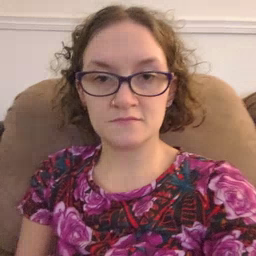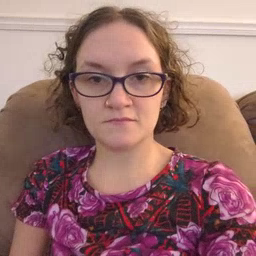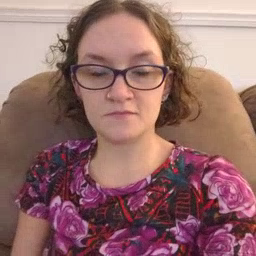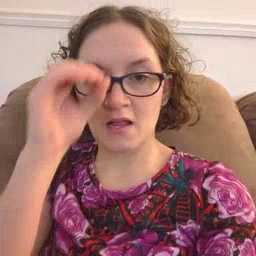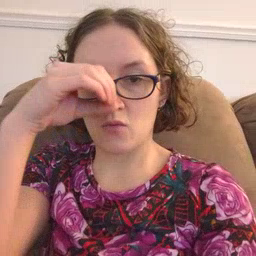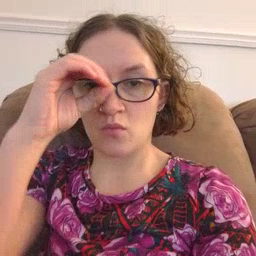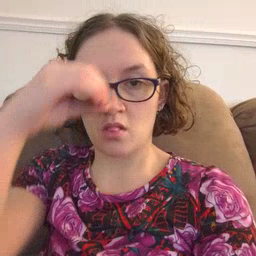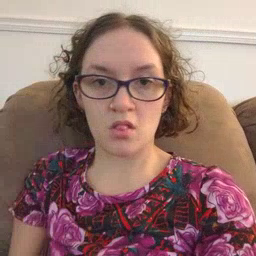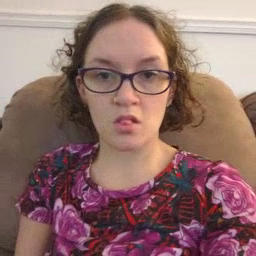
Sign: owl